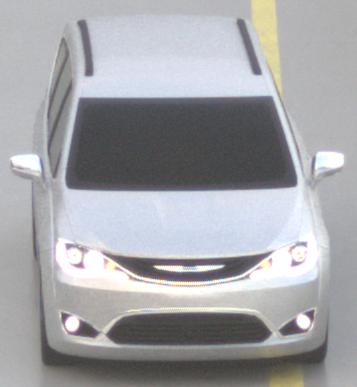
Make: Chrysler
Model: Pacifica
Detailed model: -
Model produced from: 2016
Model produced until: 2020
Doors: 5
Color: white
Road condition: wet road
Daytime: sunrise or sunset
Contrast: low contrast